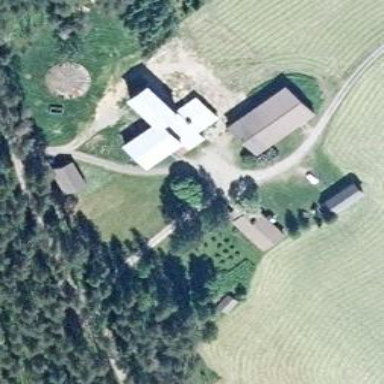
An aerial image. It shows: Farmyard area.